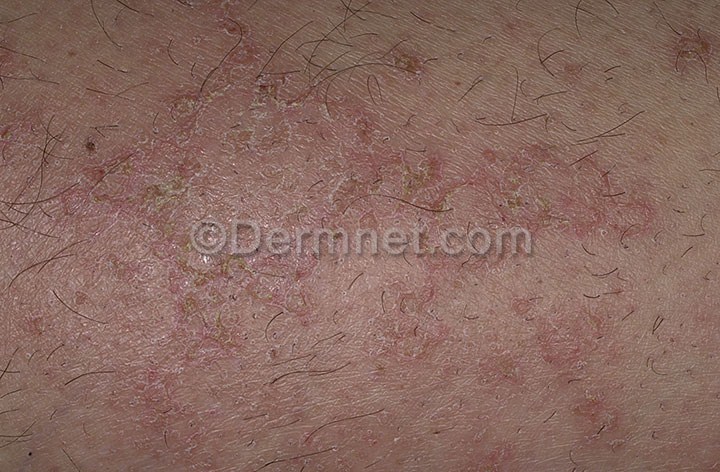
Disease: Eczema Photos